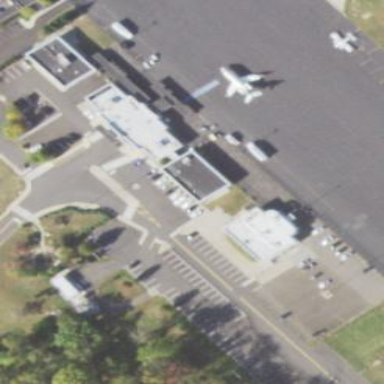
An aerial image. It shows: Terminal building located at airport.